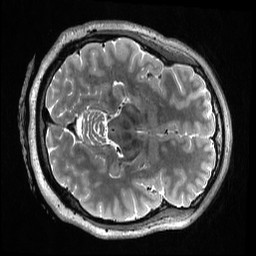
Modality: T2w
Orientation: axial
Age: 22
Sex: female